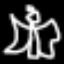
Label: angel